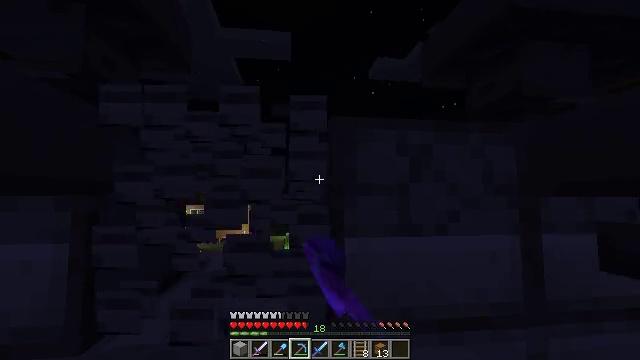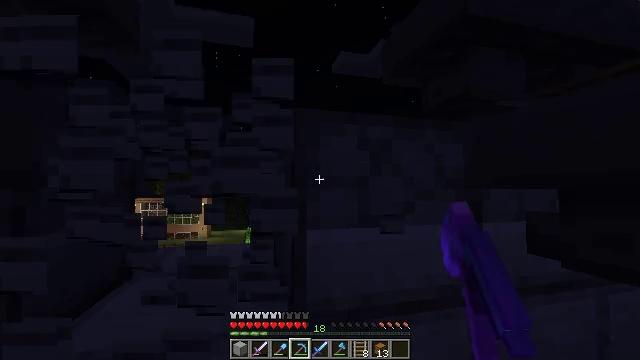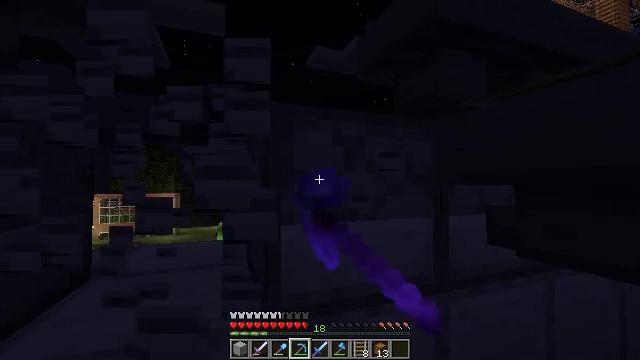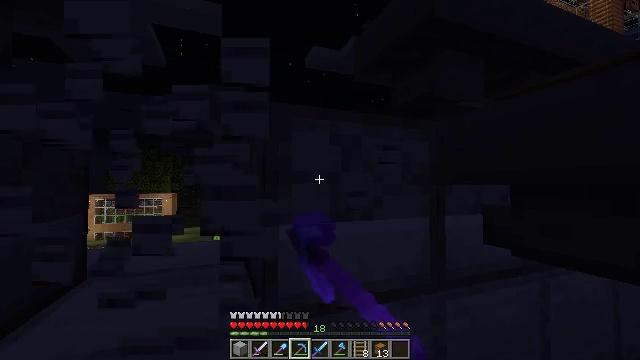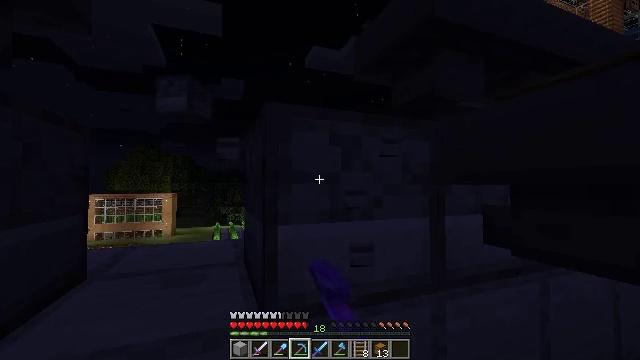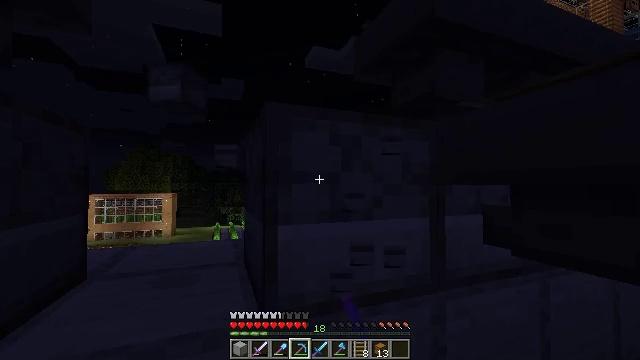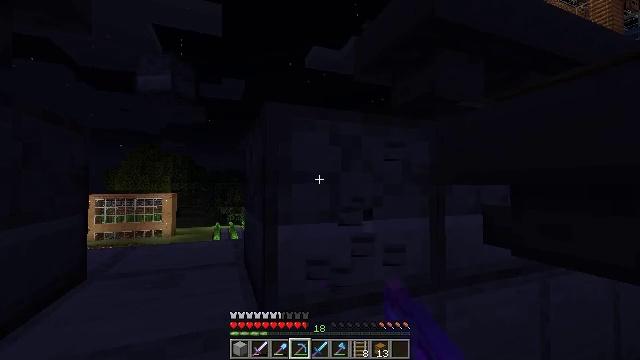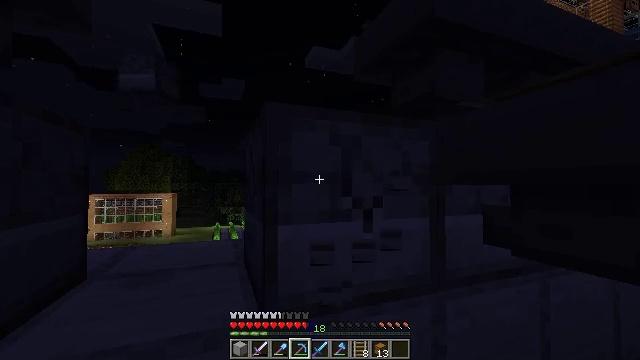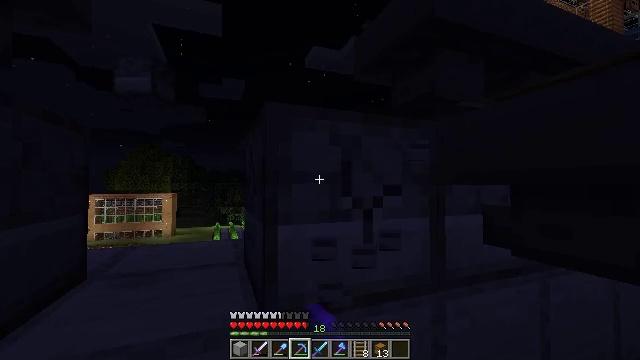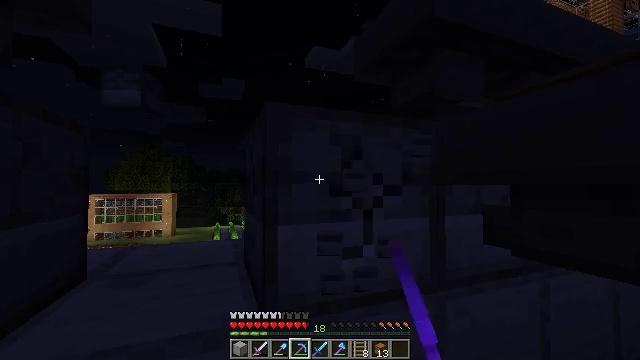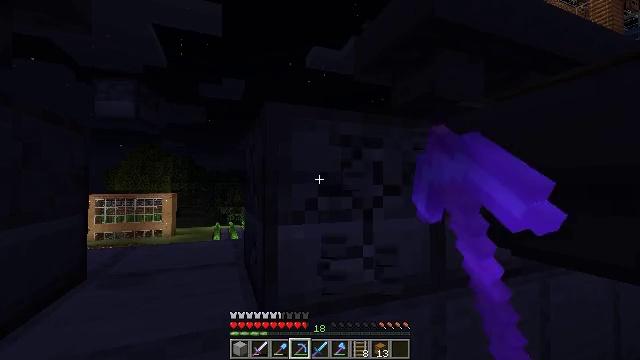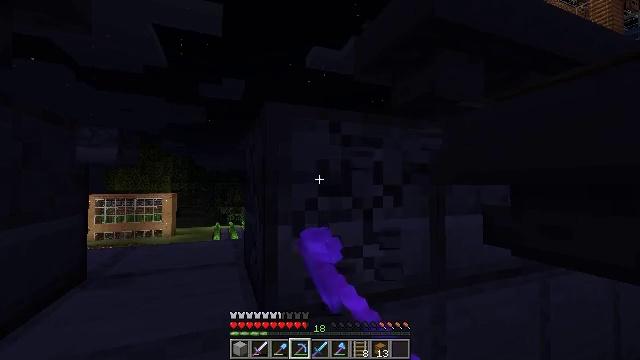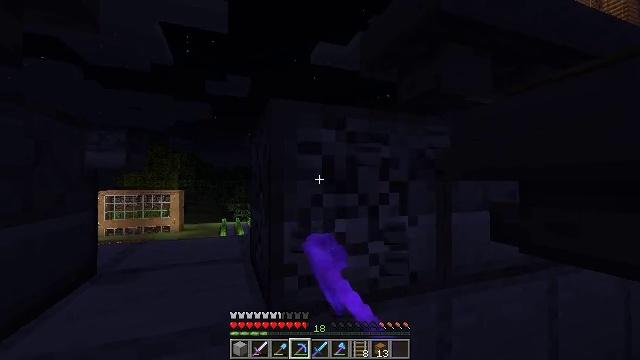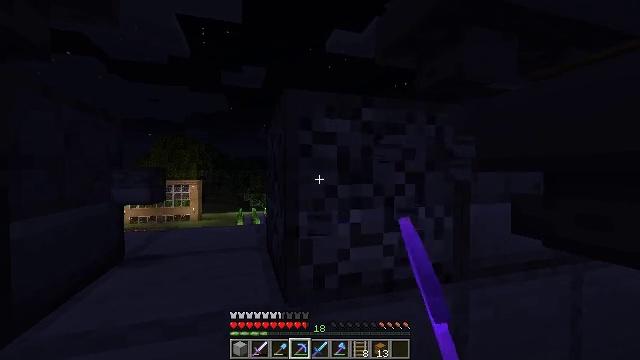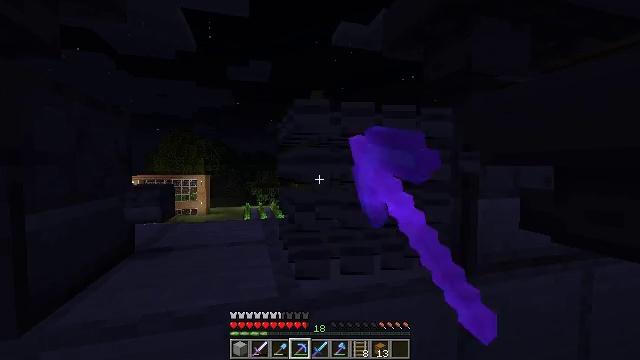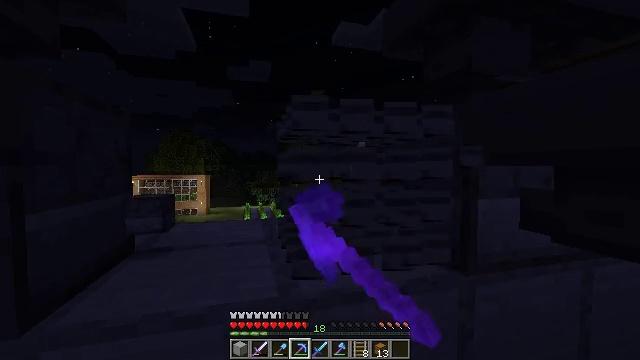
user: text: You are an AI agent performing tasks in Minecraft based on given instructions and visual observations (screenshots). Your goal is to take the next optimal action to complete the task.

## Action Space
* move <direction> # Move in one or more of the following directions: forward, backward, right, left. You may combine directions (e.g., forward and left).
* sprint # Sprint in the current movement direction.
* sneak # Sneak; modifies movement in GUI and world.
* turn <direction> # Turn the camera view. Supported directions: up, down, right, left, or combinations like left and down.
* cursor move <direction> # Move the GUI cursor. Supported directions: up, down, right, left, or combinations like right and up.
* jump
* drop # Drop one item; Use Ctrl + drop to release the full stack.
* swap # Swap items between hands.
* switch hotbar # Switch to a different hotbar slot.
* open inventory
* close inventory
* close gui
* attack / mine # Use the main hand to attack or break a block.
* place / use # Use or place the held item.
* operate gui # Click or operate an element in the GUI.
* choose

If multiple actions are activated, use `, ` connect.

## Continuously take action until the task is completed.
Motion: motion action
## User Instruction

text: Smash the furnace to retrieve it.
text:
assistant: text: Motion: turn right and down, attack / mine
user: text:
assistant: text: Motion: turn right and down, attack / mine
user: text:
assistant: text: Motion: attack / mine
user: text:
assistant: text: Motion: attack / mine
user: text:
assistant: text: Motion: attack / mine
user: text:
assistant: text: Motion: attack / mine
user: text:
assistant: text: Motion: attack / mine
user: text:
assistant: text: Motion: attack / mine
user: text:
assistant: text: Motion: attack / mine
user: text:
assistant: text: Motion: attack / mine
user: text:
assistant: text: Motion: attack / mine
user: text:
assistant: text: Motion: turn left, attack / mine
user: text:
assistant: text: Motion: turn left and down, attack / mine
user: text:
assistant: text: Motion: turn left and down, attack / mine
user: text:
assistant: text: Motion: attack / mine
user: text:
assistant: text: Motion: attack / mine
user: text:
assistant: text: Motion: attack / mine
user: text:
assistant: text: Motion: attack / mine
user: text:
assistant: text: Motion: attack / mine